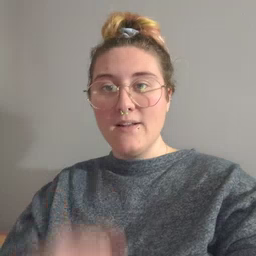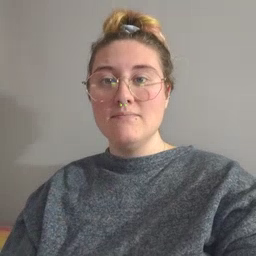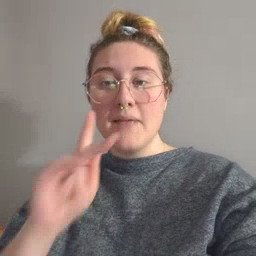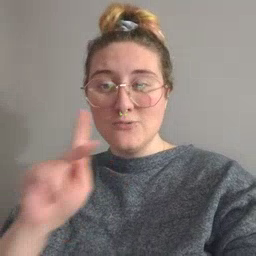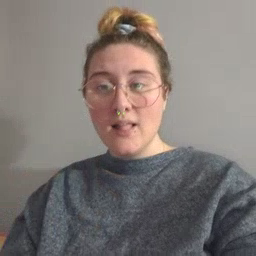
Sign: pencil